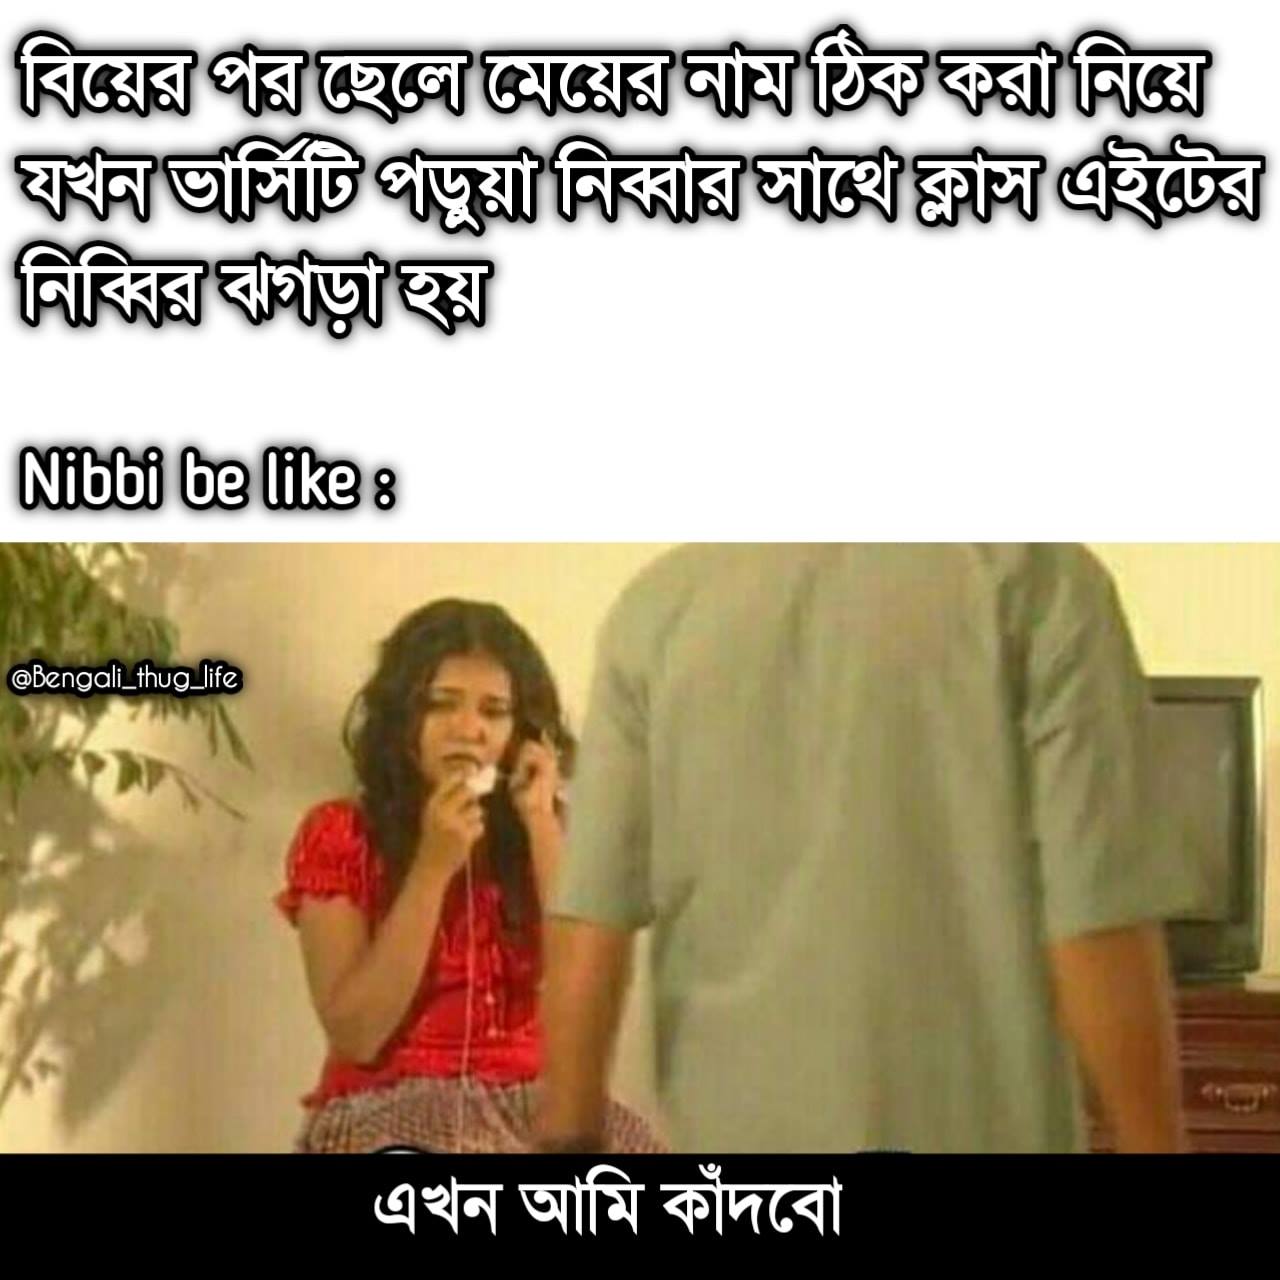
Caption: বিয়ের পর ছেলে মেয়ের নাম ঠিক করা নিয়ে যখন ভার্সিটি পড়ুয়া নিব্বার সাথে ক্লাস এইটের নিব্বির ঝগড়া হয়  Nibbi be like :  এখন আমি কাঁদবো
Label: non-hate